Question: I'm trying to count the entire embed list but it always shows me the same number...

should appear
1
2
3
4
...
I don't know how to solve this problem
this is the code
'''
@bot.command()
async def habbo(ctx):
response = requests.get("https://images.habbo.com/habbo-web-leaderboards/hhes/visited-rooms/daily/latest.json")
data = response.json()
count=0
for i in data:
count=count+1
content = f'
{contar} - '.join(item['name'] for item in data)
embed = discord.Embed(title=f"", description=f"{content}", color=discord.Colour.random())
await ctx.send(embed=embed)
'''
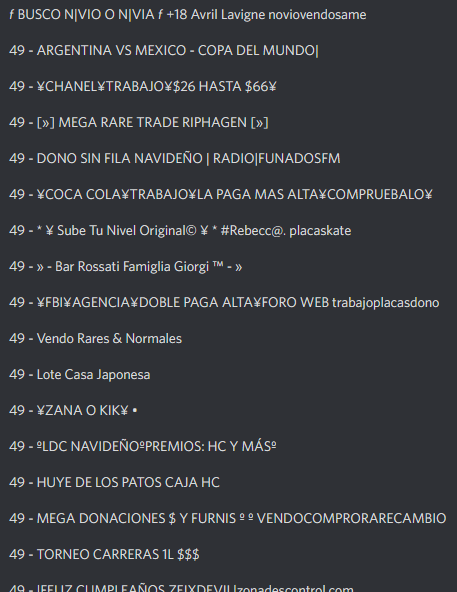
Answer: This should work. I just removed the .join() function and created the appending with a loop instead.
'''
@bot.command()
async def habbo(ctx):
response = requests.get("https://images.habbo.com/habbo-web-leaderboards/hhes/visited-rooms/daily/latest.json")
data = response.json()
count = 0
content = ""
for item in data:
count = count + 1
item = item["name"]
content = content + f"
{count} - {item}
"
embed = discord.Embed(title=f"", description=f"{content}", color=discord.Colour.random())
await ctx.send(embed=embed)
'''